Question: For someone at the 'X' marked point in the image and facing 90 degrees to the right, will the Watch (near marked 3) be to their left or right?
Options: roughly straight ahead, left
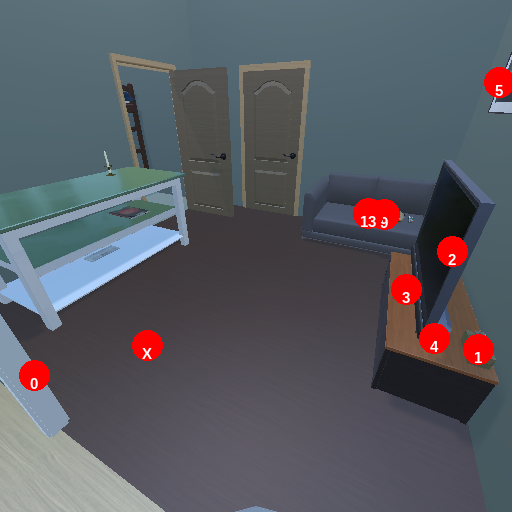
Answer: roughly straight ahead